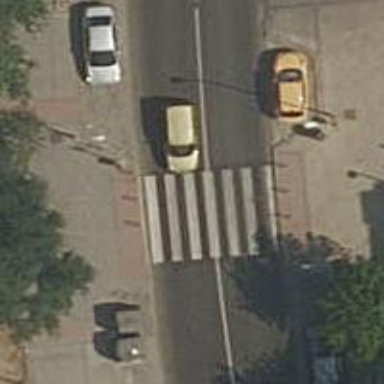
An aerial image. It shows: Marked road crossing.